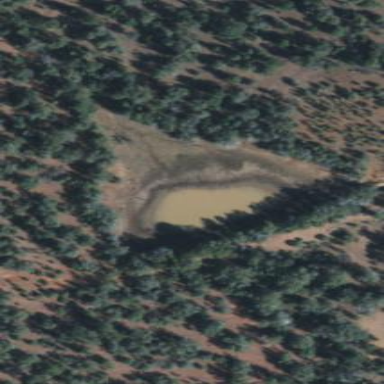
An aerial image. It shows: Natural watering place with stream pool.